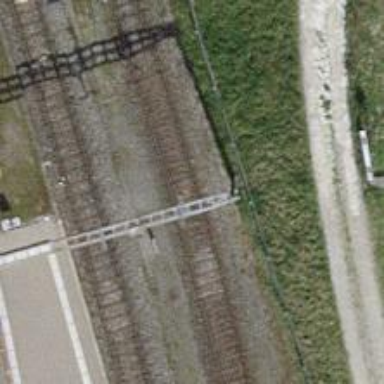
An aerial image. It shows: Rail siding with electrified contact lines.